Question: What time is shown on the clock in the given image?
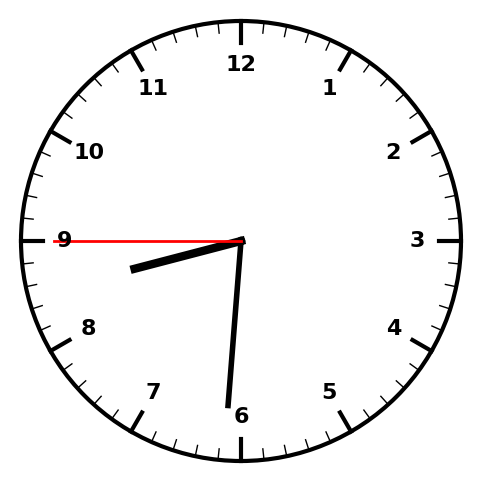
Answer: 08:30:45